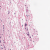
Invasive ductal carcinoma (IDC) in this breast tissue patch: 0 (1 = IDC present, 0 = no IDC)